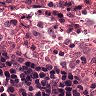
Metastatic tissue present: no